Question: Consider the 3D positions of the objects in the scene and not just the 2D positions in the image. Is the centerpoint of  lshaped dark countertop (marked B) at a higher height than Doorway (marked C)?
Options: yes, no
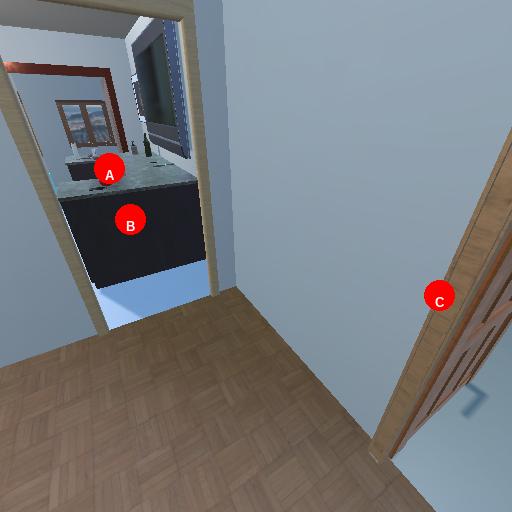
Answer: yes